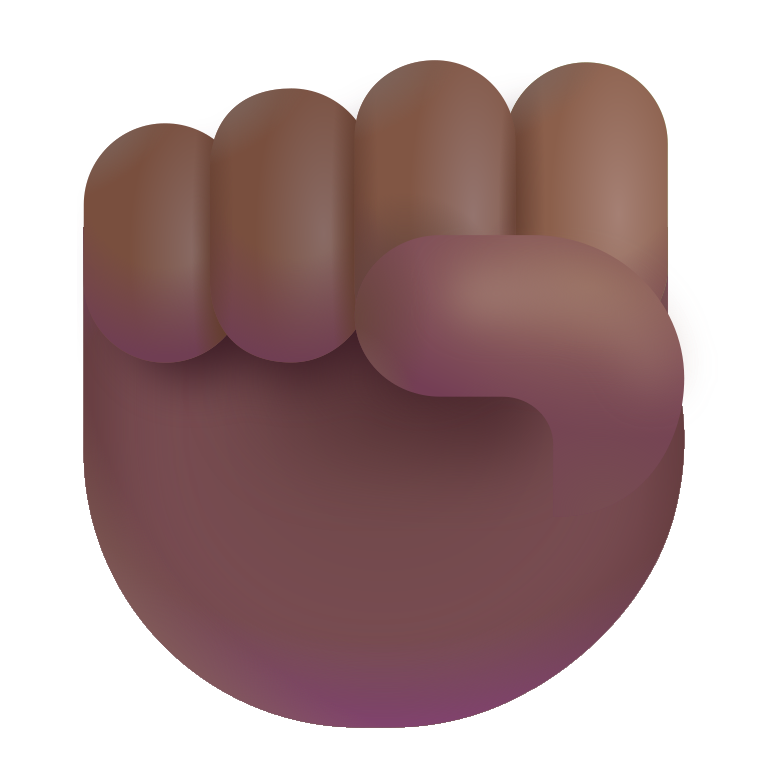
raised fist color  dark